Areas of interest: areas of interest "Jiangsu Province Institute of Standardization"
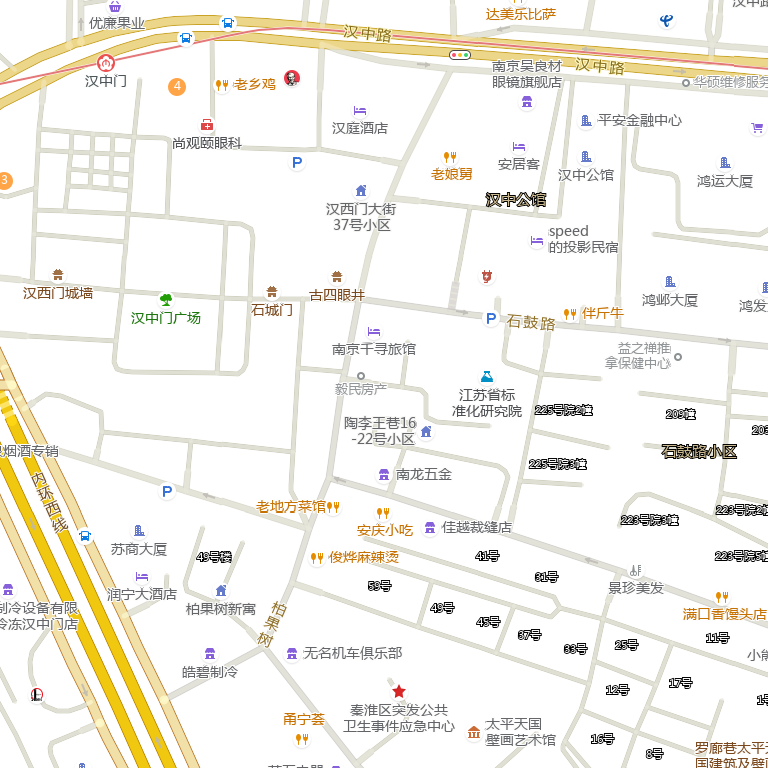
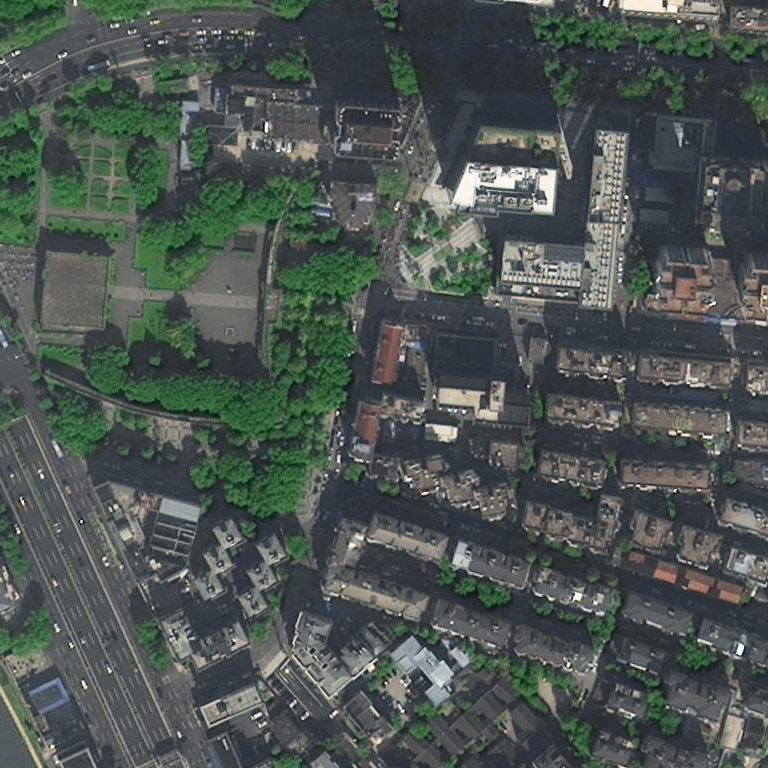